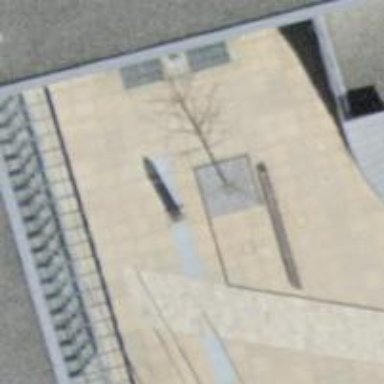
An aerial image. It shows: Bench.